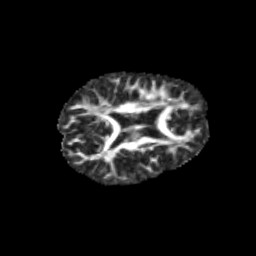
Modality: FA
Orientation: axial
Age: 11
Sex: female
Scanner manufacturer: siemens
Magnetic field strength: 3 T
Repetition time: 3.8 s
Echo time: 0.07 s